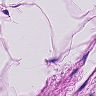
Metastatic tissue present: no